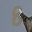
Label: 8